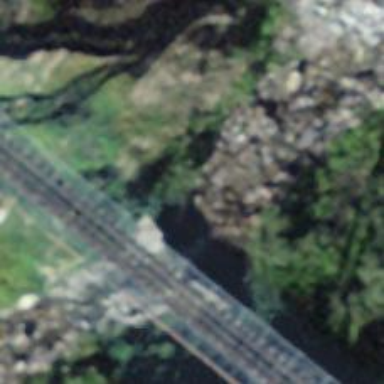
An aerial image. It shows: Solitary milestone along the railway.